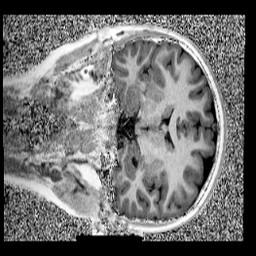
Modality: UNIT1
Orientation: coronal
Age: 11
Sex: female
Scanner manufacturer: siemens
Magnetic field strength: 3 T
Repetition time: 4 s
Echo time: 0.00299 s